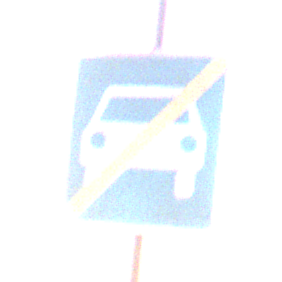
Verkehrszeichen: EndeKraftfahrstrasse
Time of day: Dawn
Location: Outdoor (RoadRail)
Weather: Clear
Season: NotSpecified
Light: Natural